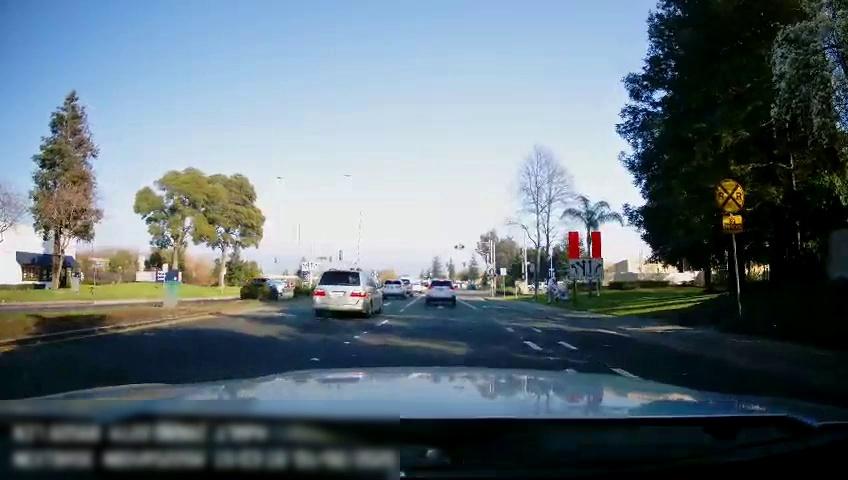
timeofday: Day
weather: Sunny
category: Drivable Space
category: Drivable Space
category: Vehicles | SUV
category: Vehicles | SUV
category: Vehicles | SUV
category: Vehicles | Van
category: Vehicles | SUV
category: Lanes | Alternate Lane
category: Lanes | Current Lane
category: Lanes | Current Lane
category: Traffic | Signs
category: Traffic | Signs
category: Traffic | Signs
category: Traffic | Signs